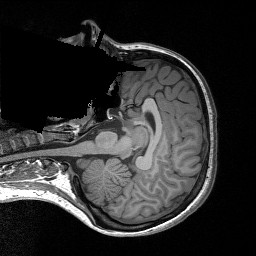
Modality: T1w
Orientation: axial